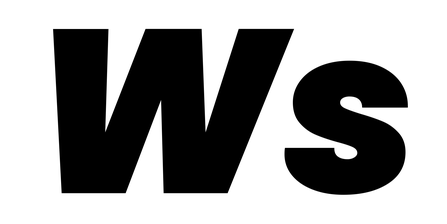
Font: Poppins-BlackItalic